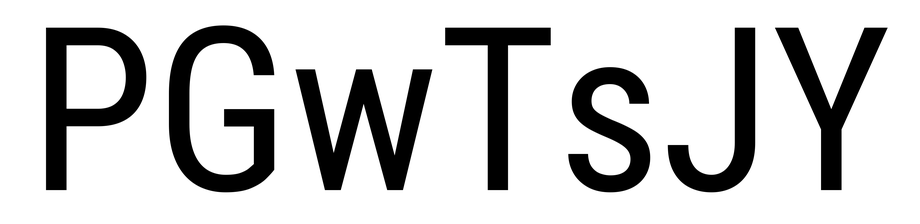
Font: Roboto_Condensed_Regular